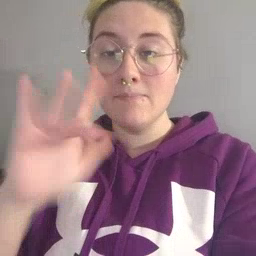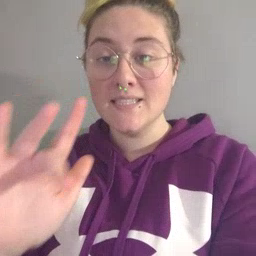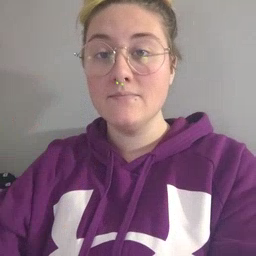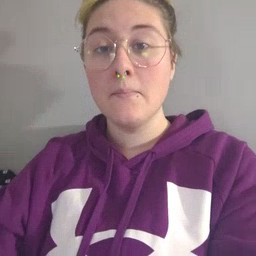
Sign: empty